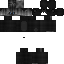
A male skeleton skin with dark skin, wearing brown helmet dressed in a black armor chest and black pants, featuring a closed mouth.